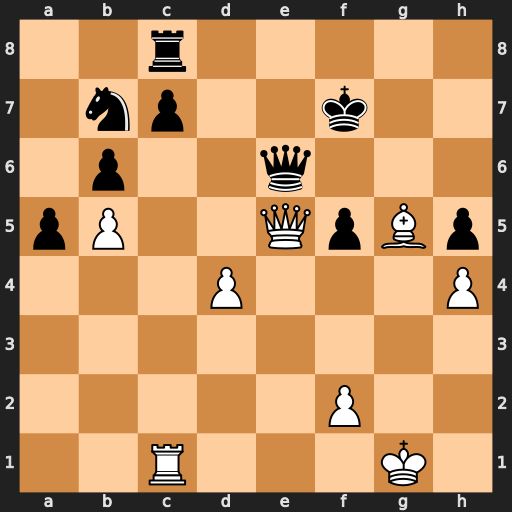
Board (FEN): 2r5/1np2k2/1p2q3/pP2QpBp/3P3P/8/5P2/2R3K1
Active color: w
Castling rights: -
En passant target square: -
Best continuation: Rxc7+ Rxc7 Qxc7+